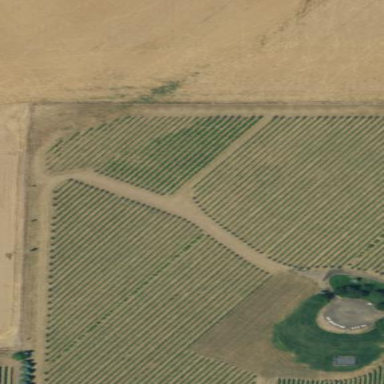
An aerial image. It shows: Vineyard.